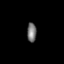
Tissue: lung
Cell type: Endothelial cells
Senescence score: 0.586
Nuclear area (px): 176
Mean DAPI intensity: 118.4375